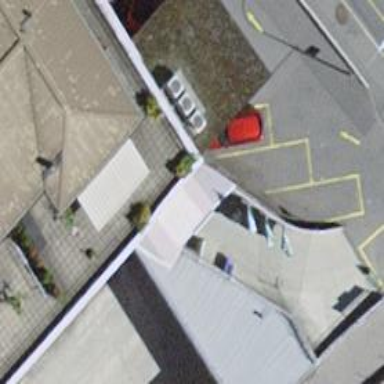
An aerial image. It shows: View of roof of building.